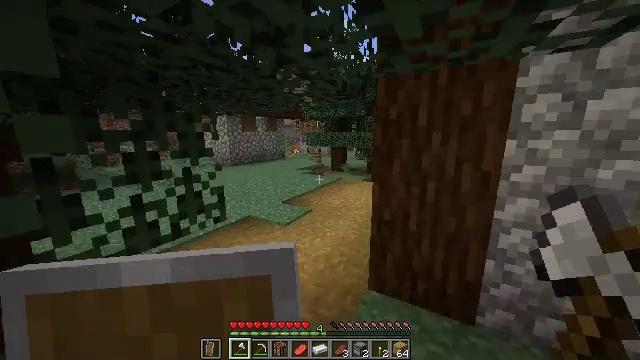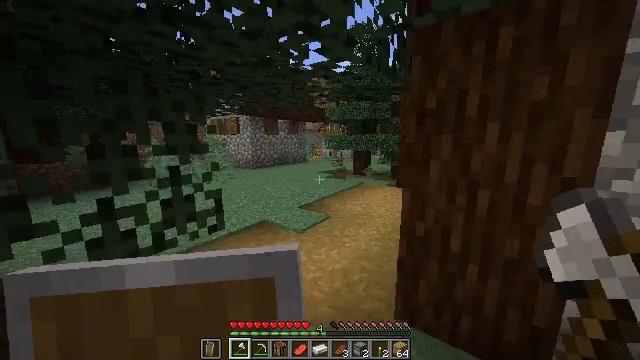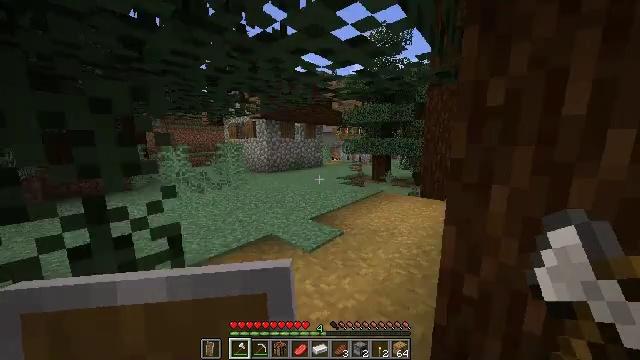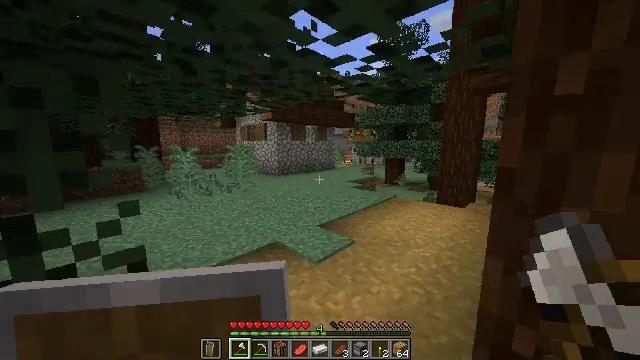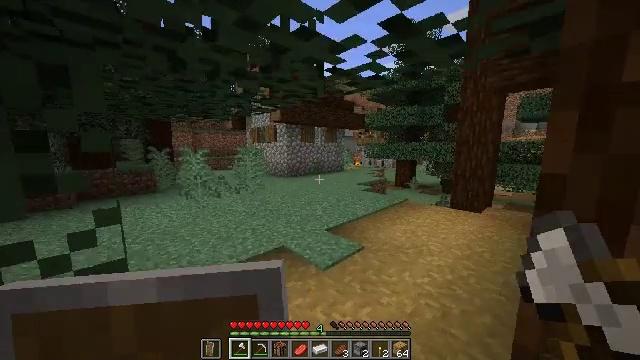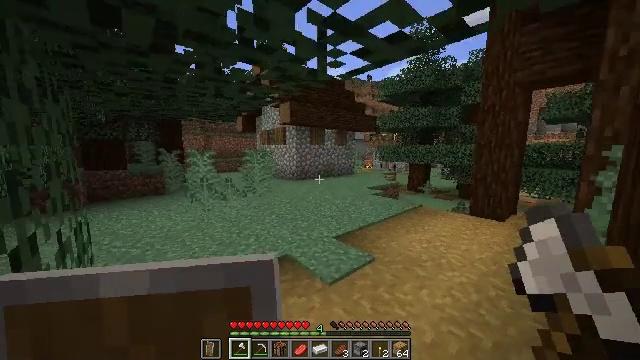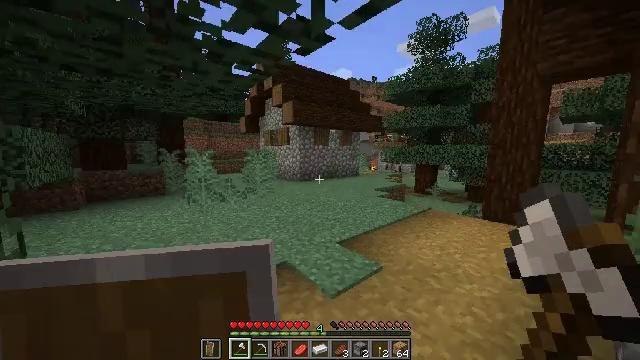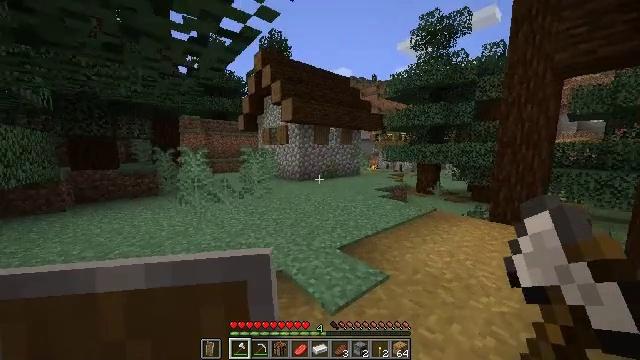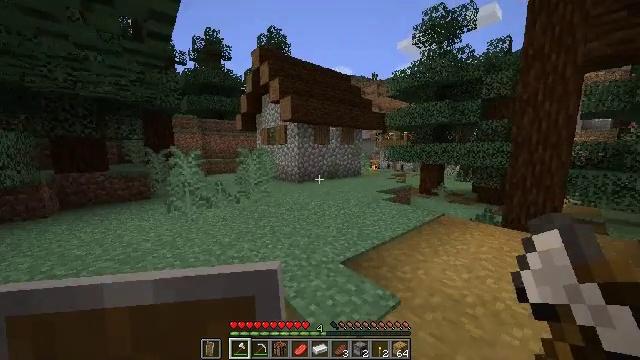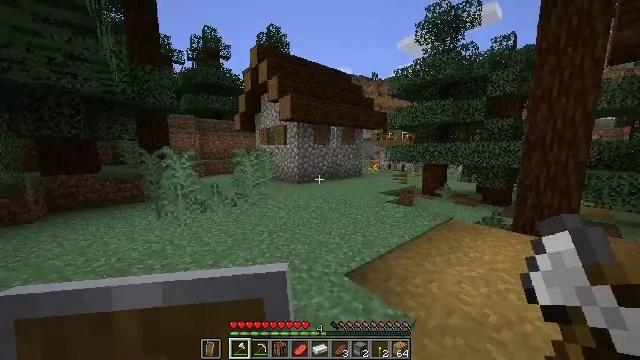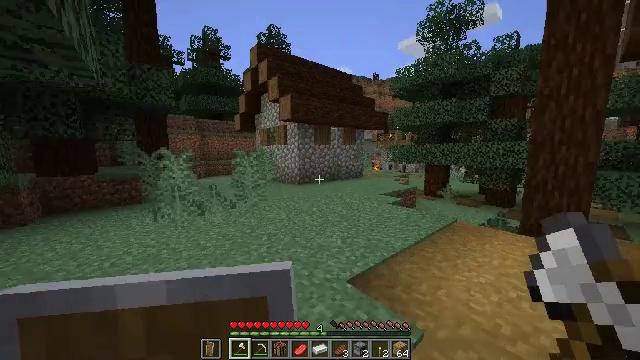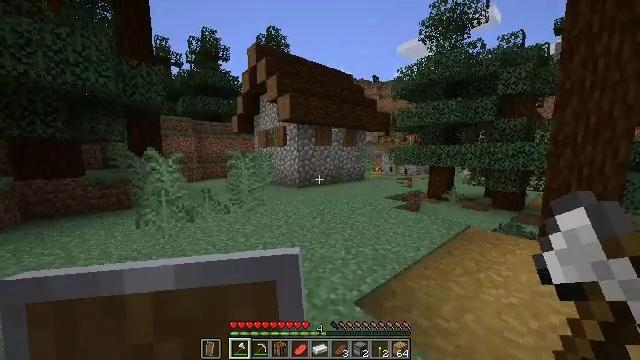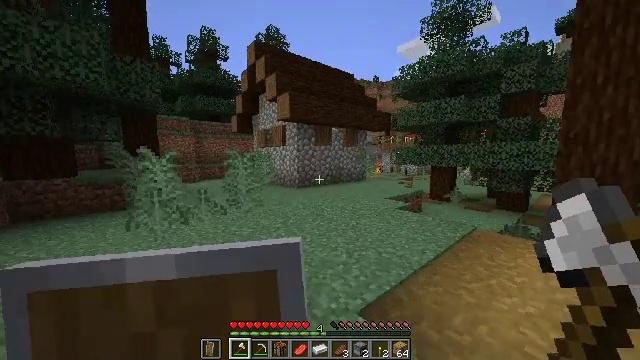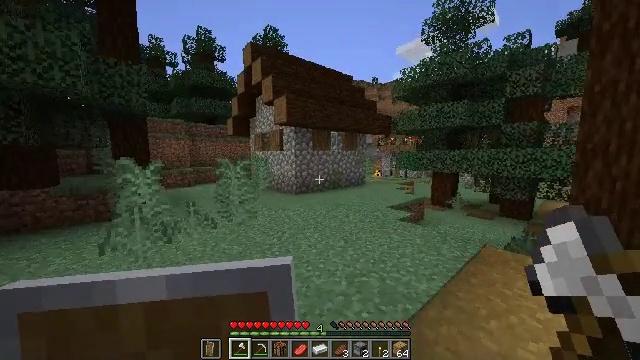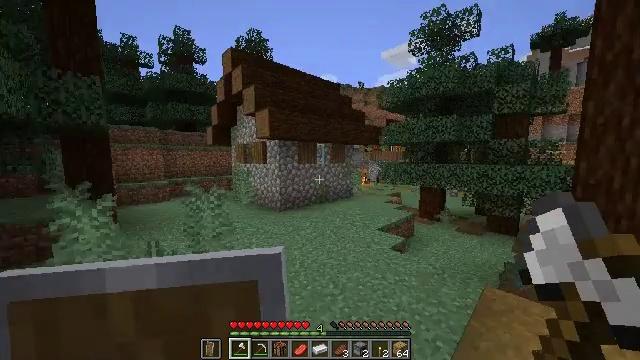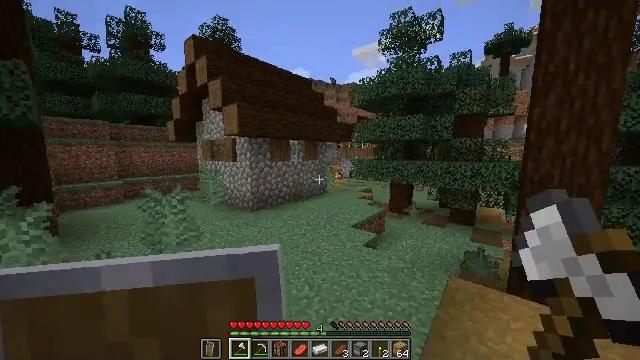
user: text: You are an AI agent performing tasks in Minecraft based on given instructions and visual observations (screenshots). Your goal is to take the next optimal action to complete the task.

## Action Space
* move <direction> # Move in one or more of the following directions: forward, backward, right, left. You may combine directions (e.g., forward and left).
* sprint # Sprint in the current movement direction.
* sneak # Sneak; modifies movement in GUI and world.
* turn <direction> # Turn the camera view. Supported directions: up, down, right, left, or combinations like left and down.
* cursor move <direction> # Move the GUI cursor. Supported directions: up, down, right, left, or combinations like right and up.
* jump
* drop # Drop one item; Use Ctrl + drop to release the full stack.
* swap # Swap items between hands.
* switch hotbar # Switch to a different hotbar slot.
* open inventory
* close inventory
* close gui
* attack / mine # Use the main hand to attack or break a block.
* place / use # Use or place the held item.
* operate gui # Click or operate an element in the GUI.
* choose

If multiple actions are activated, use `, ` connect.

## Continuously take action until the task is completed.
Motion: motion action
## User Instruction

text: Break the blue bed to move it.
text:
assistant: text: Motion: move forward, sprint, turn left and up
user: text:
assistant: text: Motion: move forward, sprint, turn left and up
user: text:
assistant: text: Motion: move forward, sprint, turn left
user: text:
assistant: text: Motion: move forward, sprint, turn left
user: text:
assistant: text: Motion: move forward, sprint, turn left
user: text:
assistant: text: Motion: move forward, sprint, turn left
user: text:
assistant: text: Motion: move forward, sprint
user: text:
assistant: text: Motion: move forward, sprint
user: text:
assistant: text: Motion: move forward, sprint
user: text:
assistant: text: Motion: move forward, sprint
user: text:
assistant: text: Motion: move forward, sprint
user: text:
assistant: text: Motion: move forward, sprint
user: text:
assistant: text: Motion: move forward, sprint, jump
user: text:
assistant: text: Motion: move forward, sprint, turn right, jump
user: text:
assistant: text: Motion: move forward, sprint, turn right and down, jump
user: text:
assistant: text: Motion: move forward, sprint, turn right and down, jump
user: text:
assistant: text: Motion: move forward, sprint, jump
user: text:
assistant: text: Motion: move forward, sprint, jump
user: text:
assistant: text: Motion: move forward, sprint, jump
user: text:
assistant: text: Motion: move forward, sprint, jump
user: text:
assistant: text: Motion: move forward, sprint, jump
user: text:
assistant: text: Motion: move forward, sprint, turn right, jump
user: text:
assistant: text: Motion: move forward, sprint, jump
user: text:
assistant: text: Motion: move forward, sprint, jump
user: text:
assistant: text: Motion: move forward, sprint, jump
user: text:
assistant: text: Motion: move forward, sprint, jump
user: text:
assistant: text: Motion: move forward, sprint, jump
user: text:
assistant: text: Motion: move forward, sprint, jump
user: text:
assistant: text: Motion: move forward, sprint, jump
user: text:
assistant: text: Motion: move forward, sprint, jump